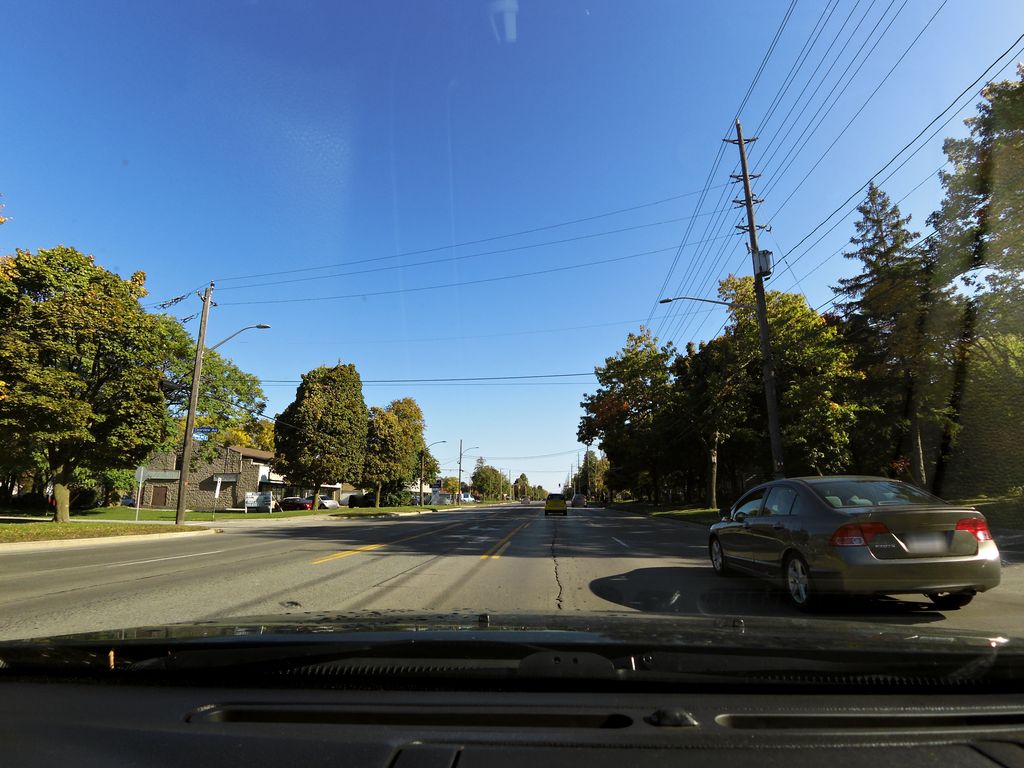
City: hamilton